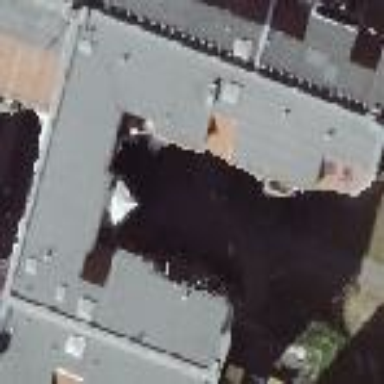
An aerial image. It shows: Residential building with roof made of roof tiles.